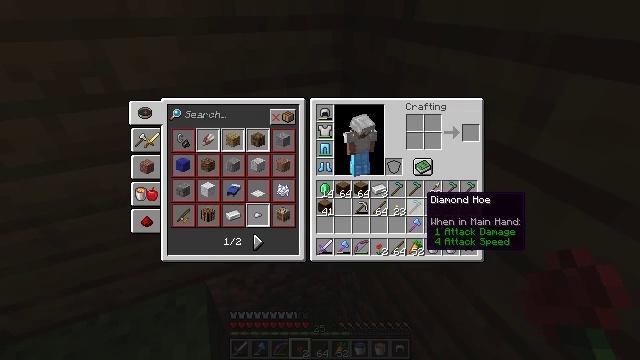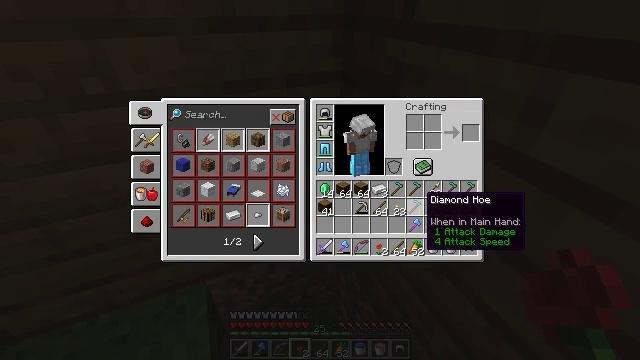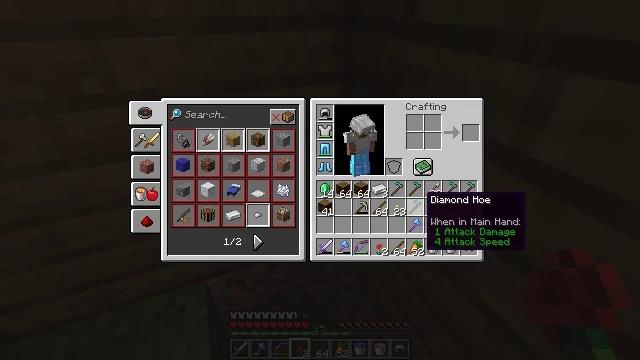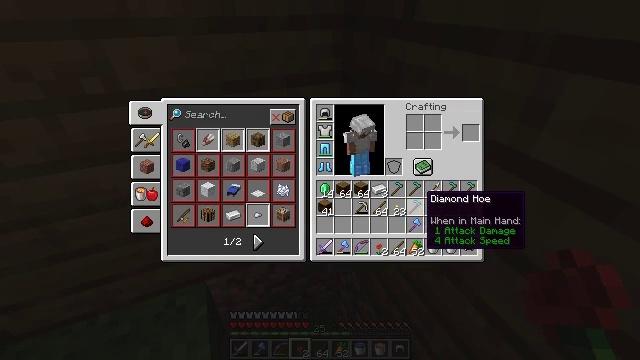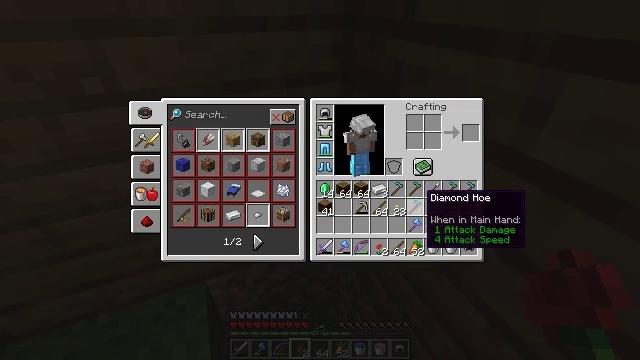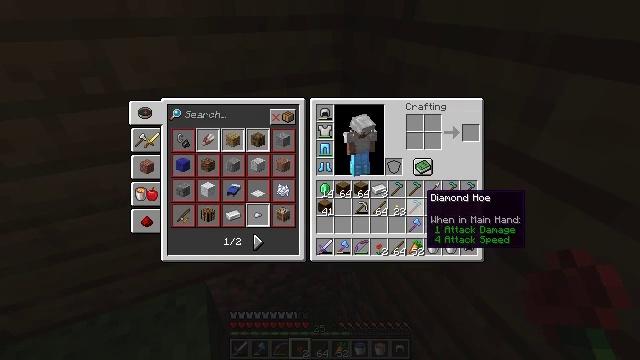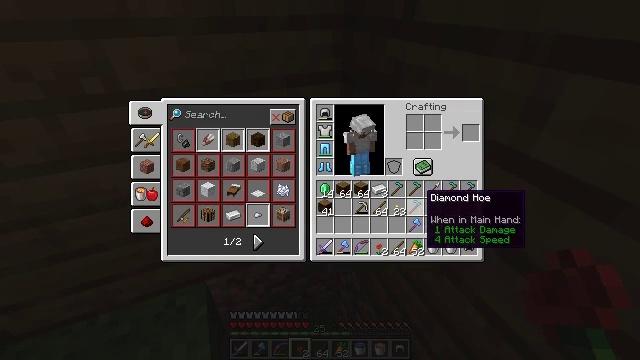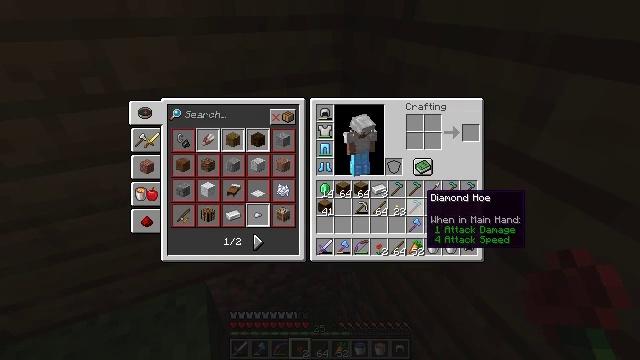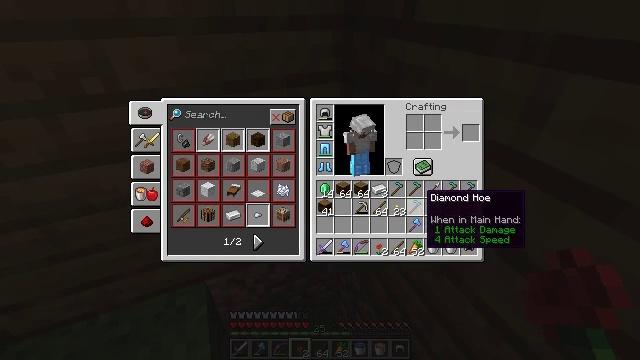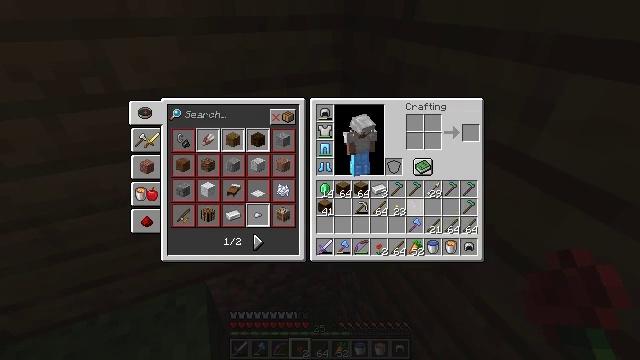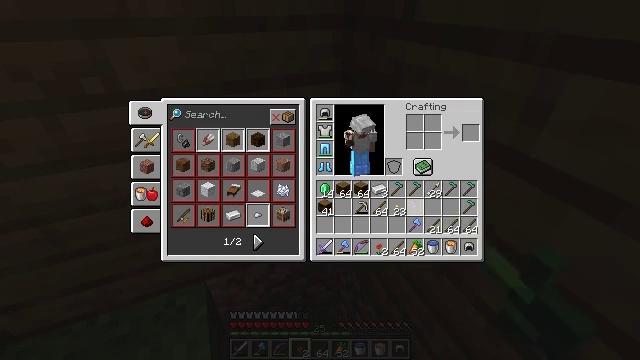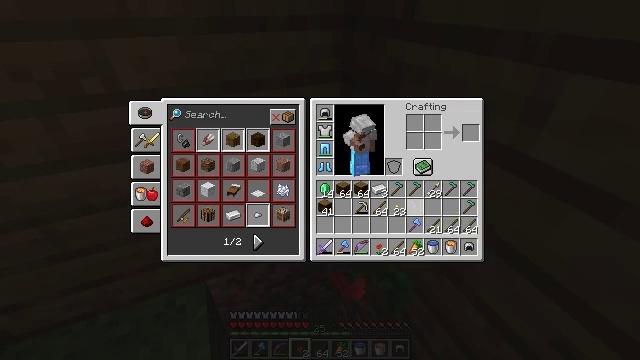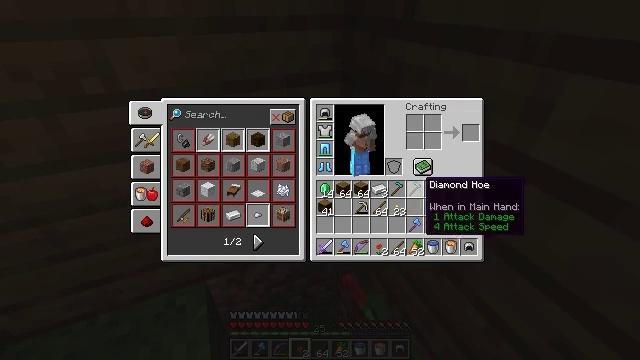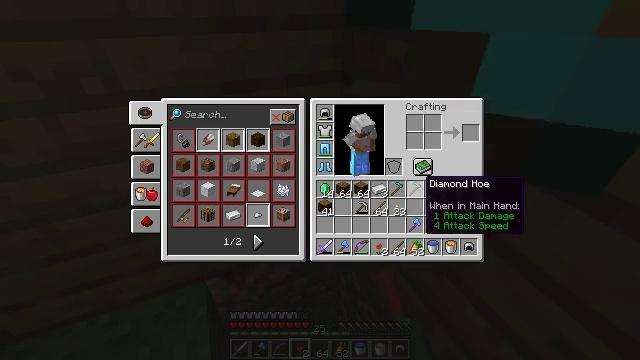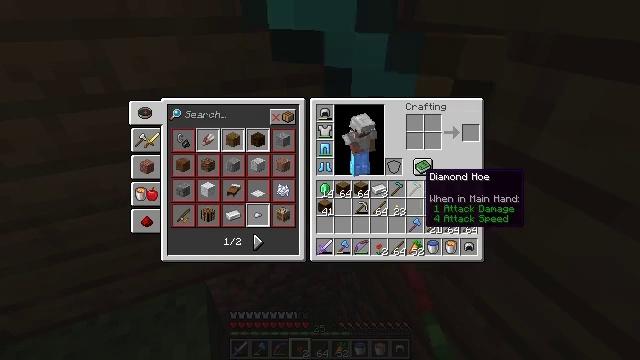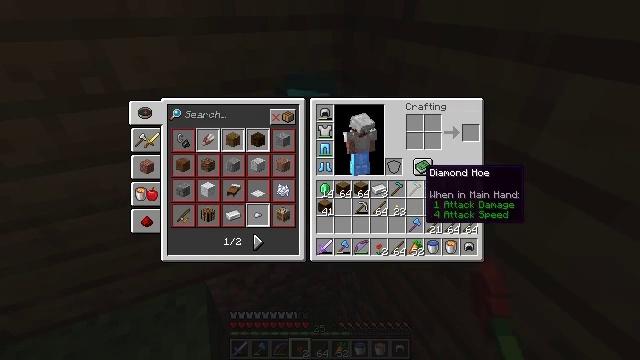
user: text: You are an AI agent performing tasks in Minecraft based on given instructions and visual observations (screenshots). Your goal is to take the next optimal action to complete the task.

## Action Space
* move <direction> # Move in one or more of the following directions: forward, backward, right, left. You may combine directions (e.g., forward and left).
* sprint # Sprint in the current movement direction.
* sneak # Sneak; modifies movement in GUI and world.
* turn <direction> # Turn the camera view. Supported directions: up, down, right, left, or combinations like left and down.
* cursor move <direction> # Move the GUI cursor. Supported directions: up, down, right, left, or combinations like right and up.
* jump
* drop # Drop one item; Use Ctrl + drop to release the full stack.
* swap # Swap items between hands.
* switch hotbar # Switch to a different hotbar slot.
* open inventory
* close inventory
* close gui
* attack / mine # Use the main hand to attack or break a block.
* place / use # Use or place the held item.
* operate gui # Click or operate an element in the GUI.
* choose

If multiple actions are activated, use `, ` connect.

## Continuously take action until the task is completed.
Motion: motion action
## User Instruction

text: Remove a diamond hoe from the inventory.
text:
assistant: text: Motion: no_op
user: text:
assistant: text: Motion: no_op
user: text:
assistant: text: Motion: no_op
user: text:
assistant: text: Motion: no_op
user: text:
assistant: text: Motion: no_op
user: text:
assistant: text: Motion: no_op
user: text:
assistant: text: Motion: no_op
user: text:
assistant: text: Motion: no_op
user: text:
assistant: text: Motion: drop
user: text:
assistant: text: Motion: drop
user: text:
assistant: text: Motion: cursor move up, drop
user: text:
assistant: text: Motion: no_op
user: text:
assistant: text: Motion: no_op
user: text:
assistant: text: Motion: no_op
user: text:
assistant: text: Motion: no_op
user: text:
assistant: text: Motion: no_op
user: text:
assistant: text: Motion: drop
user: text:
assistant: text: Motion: drop
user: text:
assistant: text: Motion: drop
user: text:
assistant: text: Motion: no_op
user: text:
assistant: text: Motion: no_op
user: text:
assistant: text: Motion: no_op
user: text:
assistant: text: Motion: no_op
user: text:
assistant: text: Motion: no_op
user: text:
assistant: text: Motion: drop
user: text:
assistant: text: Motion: drop
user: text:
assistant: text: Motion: drop
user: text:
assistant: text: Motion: no_op
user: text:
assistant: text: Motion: no_op
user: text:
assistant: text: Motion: cursor move right